Question: I'm currently designing a mobile application, and I'm having some concerns about securing the backend which runs the services for it to run.
My current planning is, using SSL and a basic workflow like this:

The generated token expires, because it assures that if someone physically access the phone/device, he cant be in control of the user account for too long, but, at the same time, I don't know what duration is appropriated for it, as I don't want to keep asking for credentials every day.
My questions are:
1. Is this a good aproach? Would you add something else to it?
2. Whats the ideal duration of tokens when working on mobile apps?
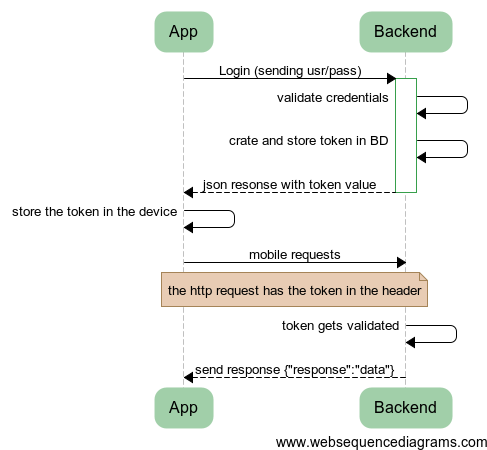
Answer: First thing first, you should encrypt session key when you store it on device. For example, use shared preferences with encrypt option. Further info : <URL>
Second, you may want to implement "SSL pinning" mechanism. Which means that verify SSL certificates at client side. You must be sure about that received certificate is belongs to your backend or not. So you can protect your backend URLs and parameters with that way. Further info : <URL>
Third, your design is good. But be sure about your session key generation mechanism is not vulnerability against "Session Prediction" attacks. <URL>